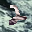
Label: 2